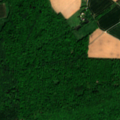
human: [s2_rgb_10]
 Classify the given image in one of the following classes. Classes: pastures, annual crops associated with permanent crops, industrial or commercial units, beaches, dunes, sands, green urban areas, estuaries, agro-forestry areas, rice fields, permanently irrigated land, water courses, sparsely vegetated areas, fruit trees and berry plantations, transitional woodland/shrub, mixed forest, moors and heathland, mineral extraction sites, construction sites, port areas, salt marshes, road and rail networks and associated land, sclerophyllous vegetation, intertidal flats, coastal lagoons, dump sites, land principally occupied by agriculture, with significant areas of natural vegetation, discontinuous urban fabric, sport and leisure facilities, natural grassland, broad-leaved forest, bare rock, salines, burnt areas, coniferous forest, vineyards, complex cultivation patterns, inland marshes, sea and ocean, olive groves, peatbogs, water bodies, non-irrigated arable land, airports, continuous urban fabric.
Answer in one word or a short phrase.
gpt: non-irrigated arable land, complex cultivation patterns, land principally occupied by agriculture, with significant areas of natural vegetation, broad-leaved forest, mixed forest